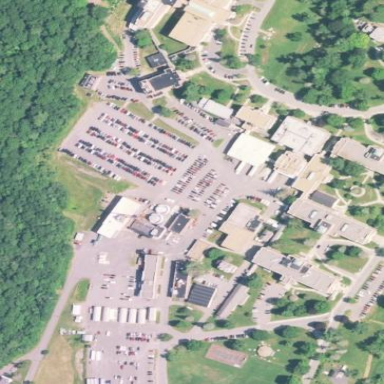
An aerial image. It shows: Healthcare facility identified as hospital.